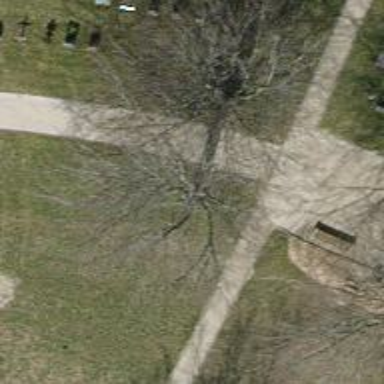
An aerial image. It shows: Deciduous broadleaved tree in cemetery.